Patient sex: M
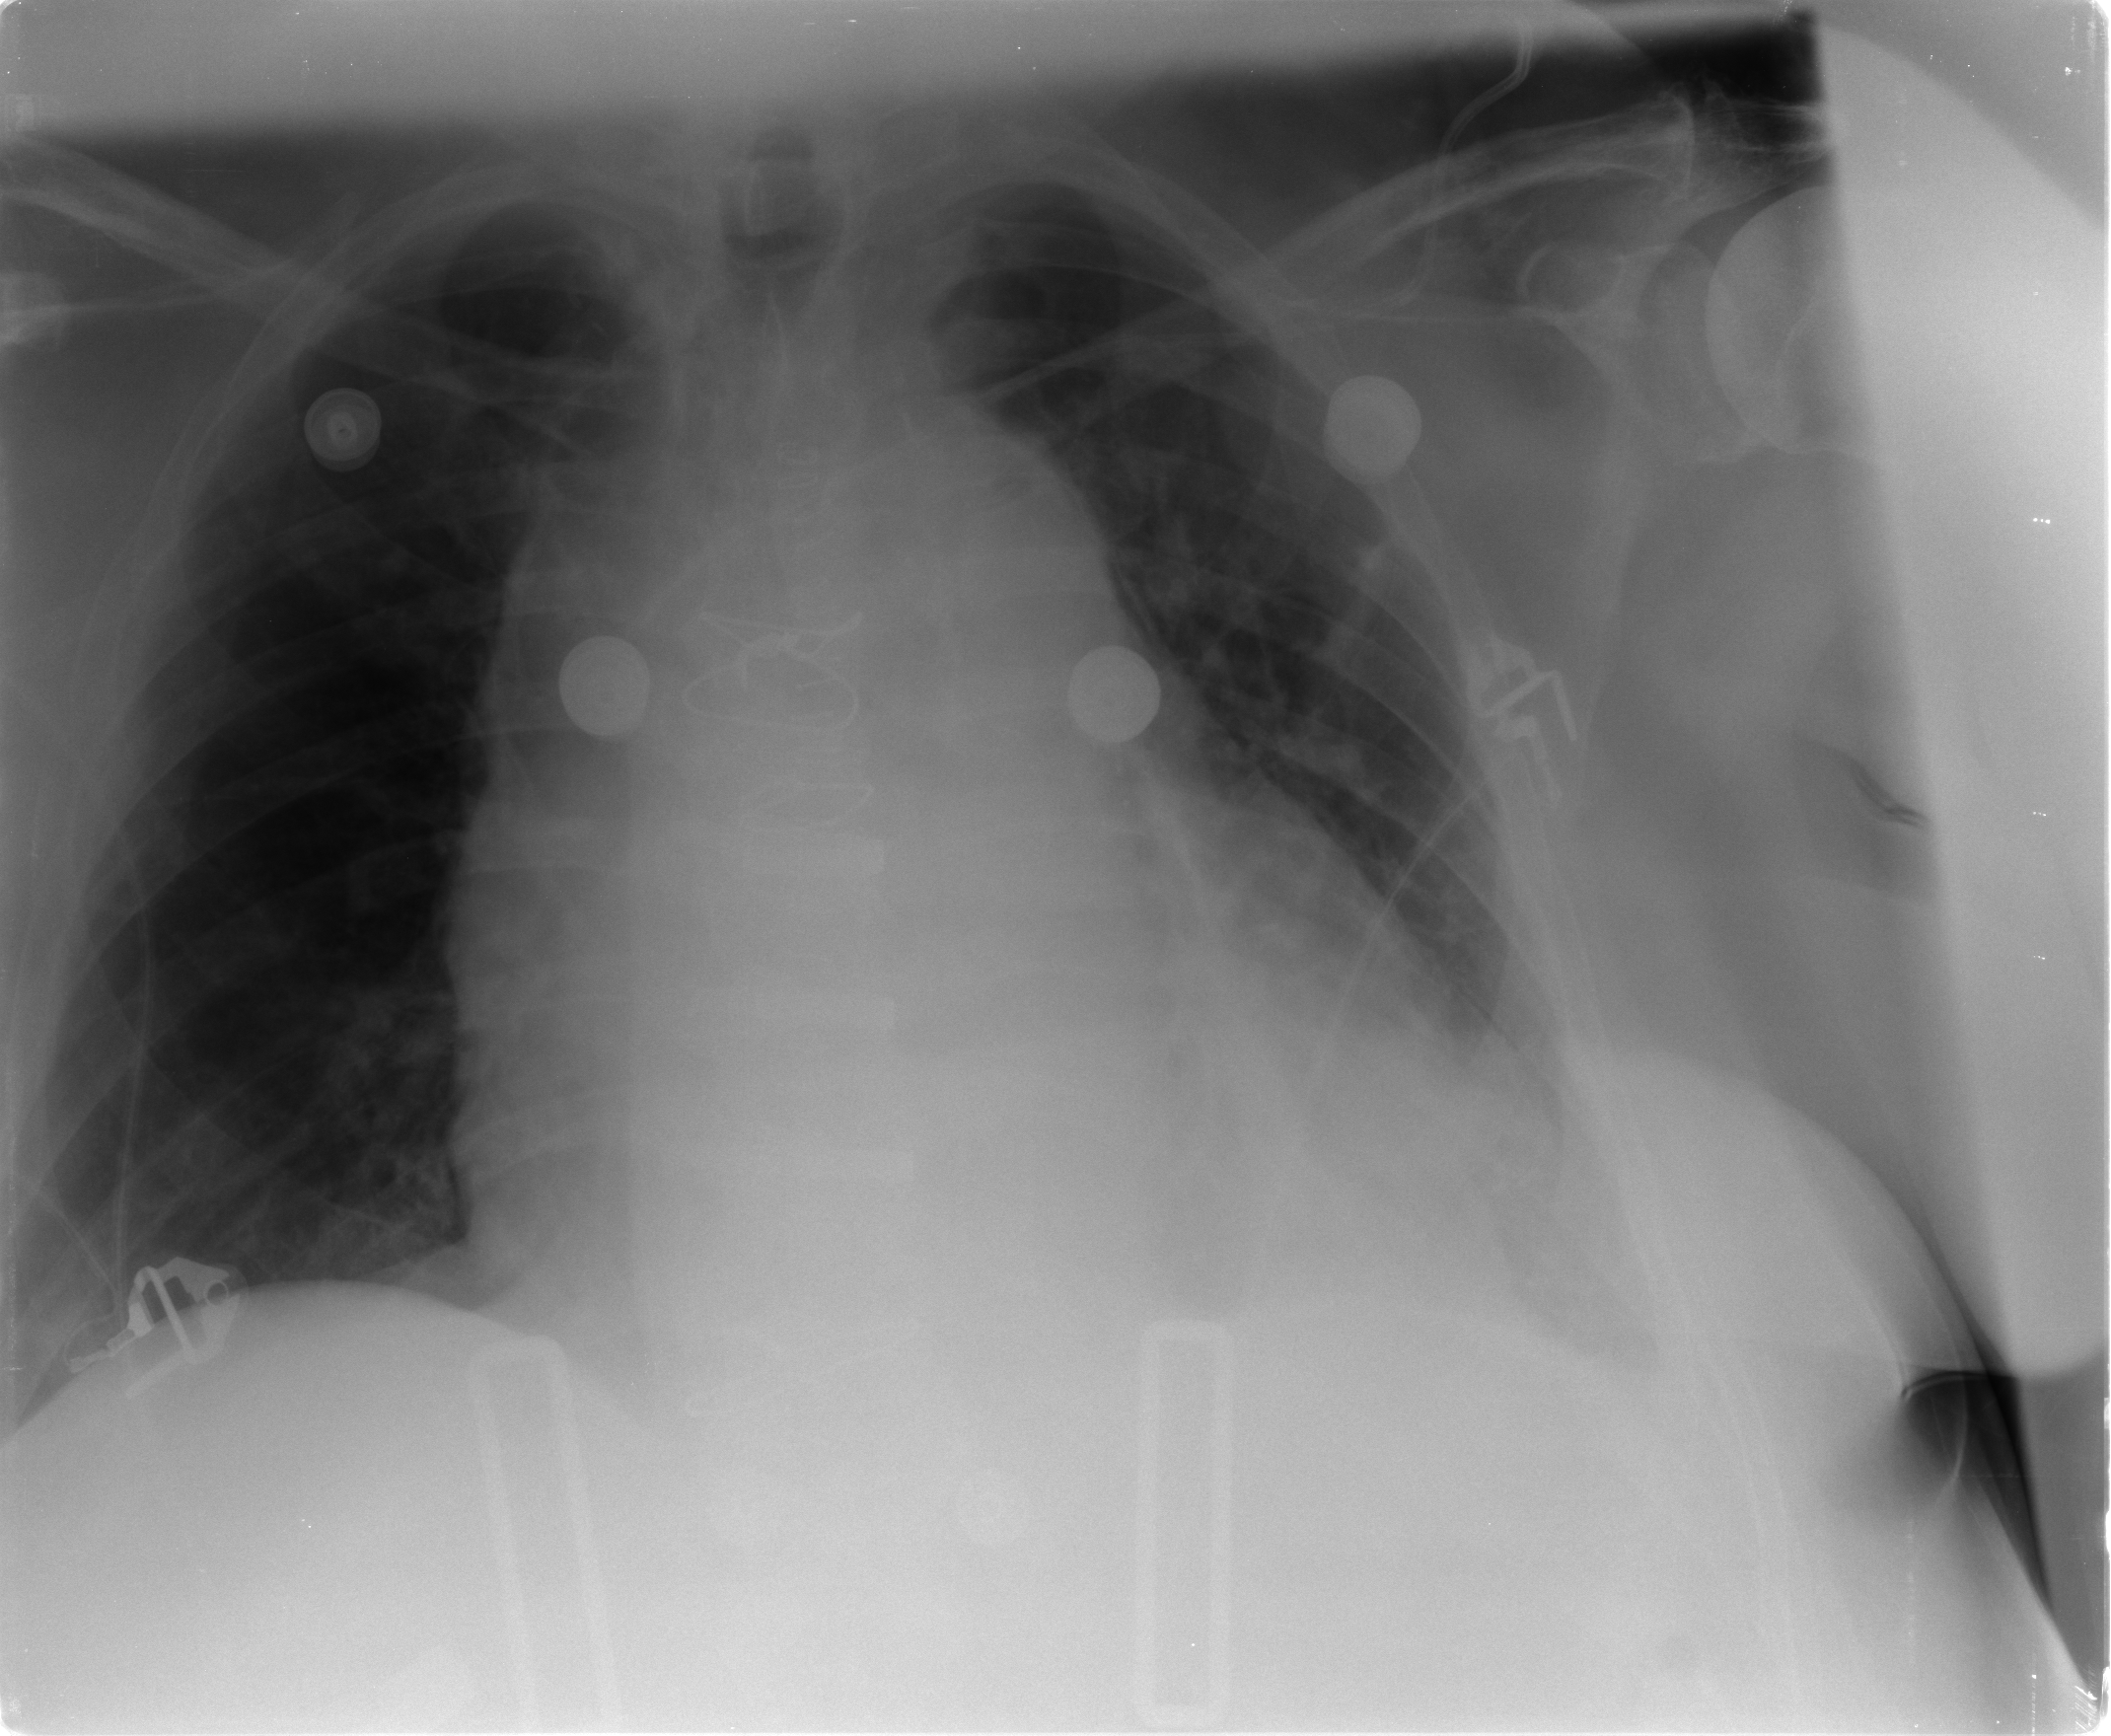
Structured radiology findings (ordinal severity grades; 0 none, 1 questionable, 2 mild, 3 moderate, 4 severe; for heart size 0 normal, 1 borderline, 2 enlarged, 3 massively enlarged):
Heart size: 3
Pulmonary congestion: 1
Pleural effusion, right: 0
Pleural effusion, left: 2
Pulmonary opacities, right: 0
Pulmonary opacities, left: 1
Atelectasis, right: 1
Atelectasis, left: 2